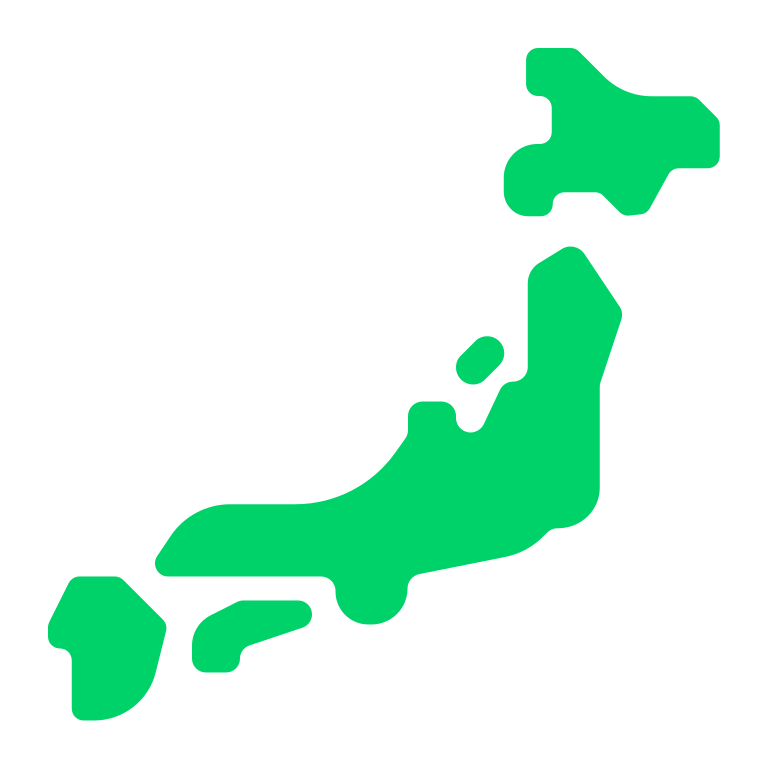
map of japan flat